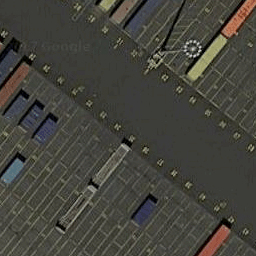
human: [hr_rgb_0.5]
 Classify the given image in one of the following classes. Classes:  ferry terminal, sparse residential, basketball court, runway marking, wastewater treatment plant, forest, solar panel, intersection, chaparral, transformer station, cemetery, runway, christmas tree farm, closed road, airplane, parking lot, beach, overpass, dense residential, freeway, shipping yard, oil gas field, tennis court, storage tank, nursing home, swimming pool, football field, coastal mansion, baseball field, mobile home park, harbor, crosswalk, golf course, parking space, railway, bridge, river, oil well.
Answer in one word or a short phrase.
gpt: shipping yard